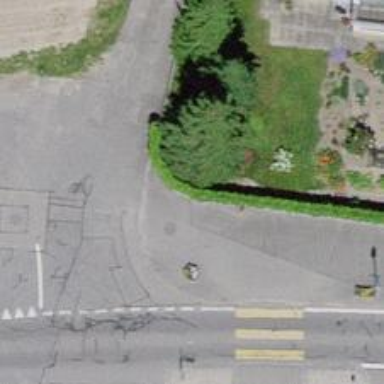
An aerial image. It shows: Hedge acting as barrier.